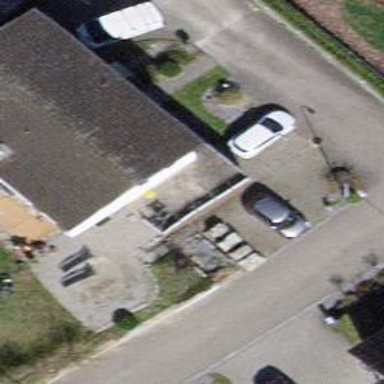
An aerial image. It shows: Semi-detached house.